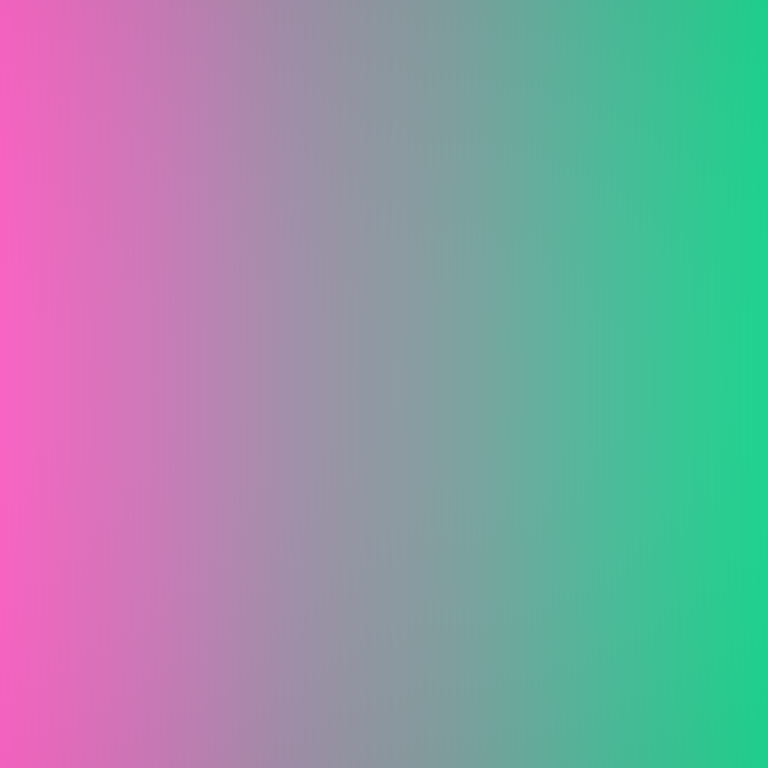
Abstract light effect, smooth gradient from pink to green, calm atmosphere, soft blend, no room, no furniture, no objects.